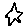
Label: star